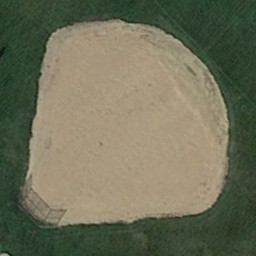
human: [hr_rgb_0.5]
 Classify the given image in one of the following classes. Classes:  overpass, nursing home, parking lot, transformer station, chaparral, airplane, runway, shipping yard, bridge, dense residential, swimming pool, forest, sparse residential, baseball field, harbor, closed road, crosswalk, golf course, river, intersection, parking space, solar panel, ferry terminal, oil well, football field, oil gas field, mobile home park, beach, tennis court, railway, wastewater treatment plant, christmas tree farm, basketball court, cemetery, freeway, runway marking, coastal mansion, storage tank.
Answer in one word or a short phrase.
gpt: baseball field